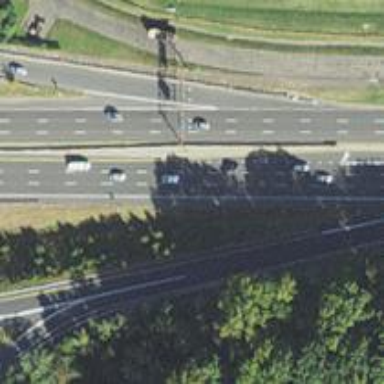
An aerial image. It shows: Motorway junction.